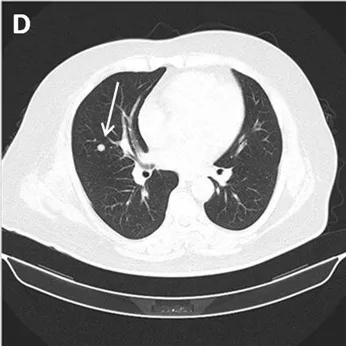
Abdominal and pelvic non-contrast CT revealing a 36 x 31-mm, well-demarcated, ellipsoid and hypodense mass with a CT value of about 27 Hounsfield units (HU) in the external branch of the right adrenal region. Non-contract CT of the chest suggesting lung metastasis: multiple nodules in both lungs, the largest one being located in middle lobe of the right lung (D).
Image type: radiology (ct)